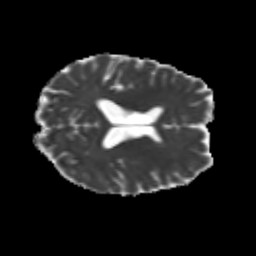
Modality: MD
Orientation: axial
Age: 21
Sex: male
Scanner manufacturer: siemens
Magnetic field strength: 3 T
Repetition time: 3.5 s
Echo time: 0.104 s